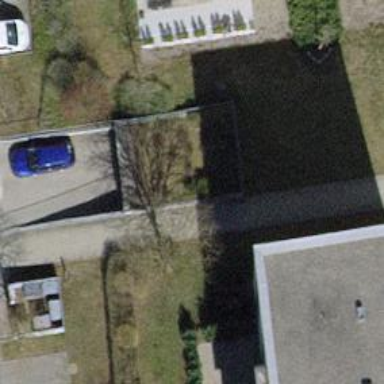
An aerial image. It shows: Parking area.